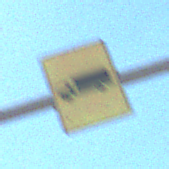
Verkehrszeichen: KFZZulaessigeGesamtmasse3Komma5TOhnePfeilsymbol
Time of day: Midday
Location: Outdoor (Urban)
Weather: Clear
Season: NotSpecified
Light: Natural